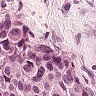
Metastatic tissue present: yes